Question: I've got a carousel on my index page, but I've noticed that if I shrink my browser, the image doesn't stay within the whole carousel.
If you don't understand what I mean, here's an image of the carousel after shrinking the browser:
As you can see, the width of the image responds to the browser window size, but the height doesn't, leaving that big white space below the image.
Here is my current code:
'''
<div class='carousel slide' id='hero' style='position: absolute;'>
<div class='carousel-inner' style='z-index: -1'>
<div class='active item'>
<img src='images/index/img1.jpg'>
</div>
<div class='item'>
<img src='images/index/img2.jpg'>
</div>
<div class='item'>
<img src='images/index/img3.jpg'>
</div>
<div class='item'>
<img src='images/index/img4.jpg'>
</div>
<div class='item'>
<img src='images/index/img5.jpg'>
</div>
<div class='item'>
<img src='images/index/img6.jpg'>
</div>
</div>
</div>
'''
How do I make the images within the carousel respond to smaller browser windows?
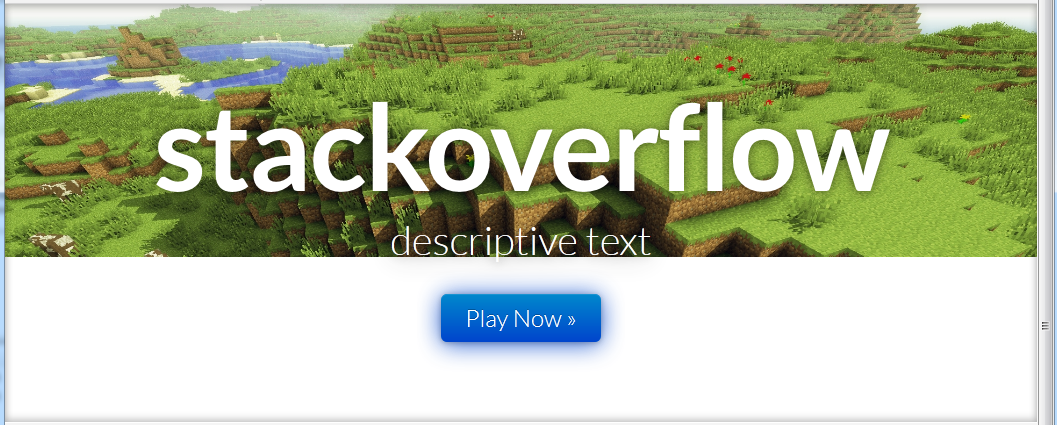
Answer: So I've fixed it myself after some more research.
In the CSS, I had this:
'''
.carousel-inner {
overflow:hidden;
width:100%;
position:relative;
}
'''
I fixed it by putting the dimensions of the images instead of the 100% width, so:
'''
.carousel-inner {
overflow:hidden;
width:1920px;
height:1200px;
position:relative;
}
'''